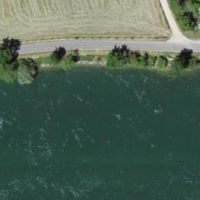
EUNIS habitat code: 15
Species observed at this site:
Symphoricarpos albus